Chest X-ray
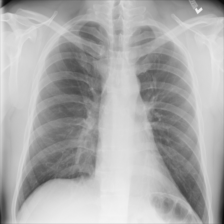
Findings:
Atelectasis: negative
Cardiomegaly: negative
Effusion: negative
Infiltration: negative
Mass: negative
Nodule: negative
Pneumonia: negative
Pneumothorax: negative
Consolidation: negative
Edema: negative
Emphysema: negative
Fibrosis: negative
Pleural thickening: negative
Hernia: negative